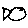
Label: fish